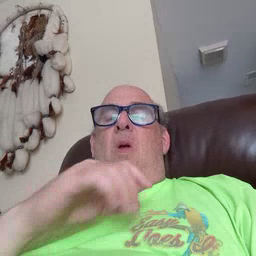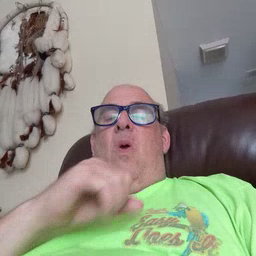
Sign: old